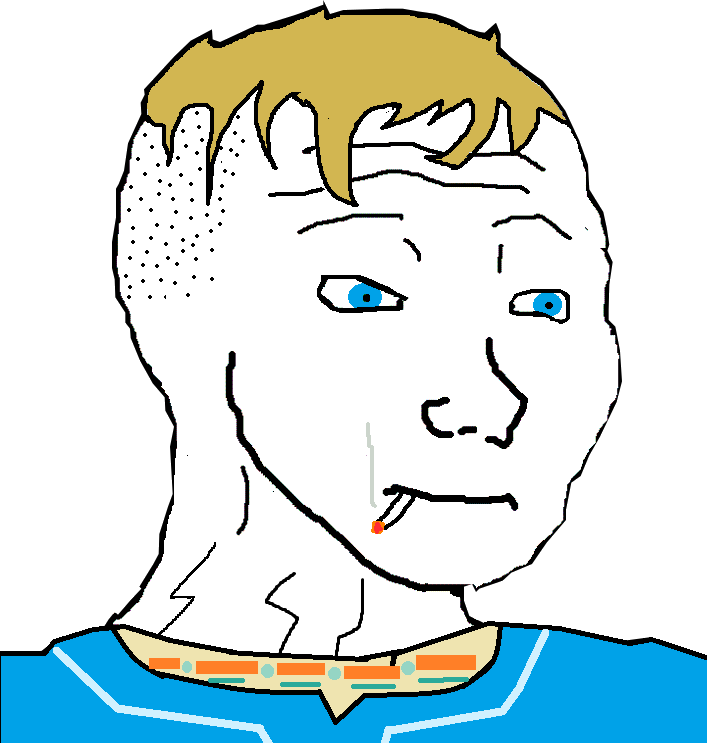
Label: 5_Doomer